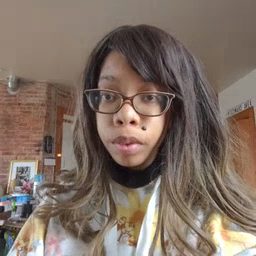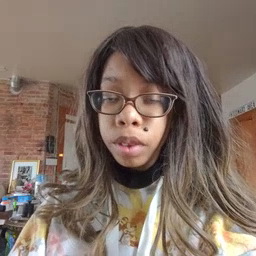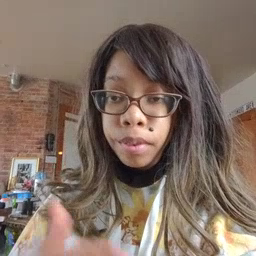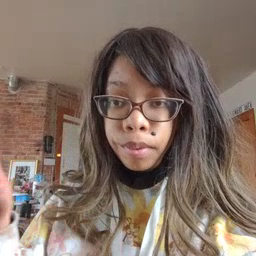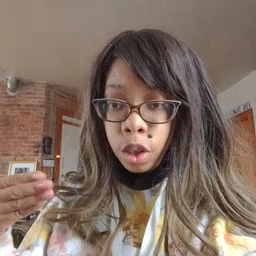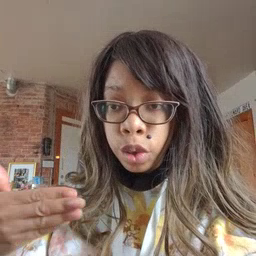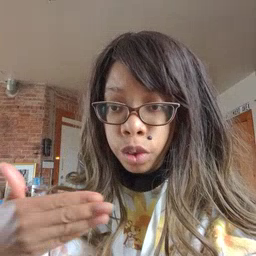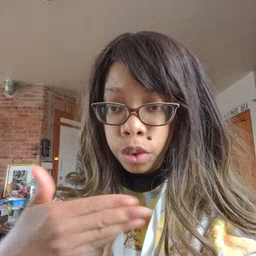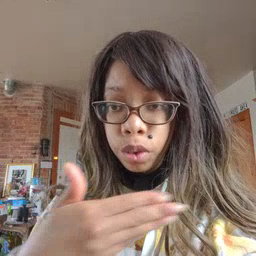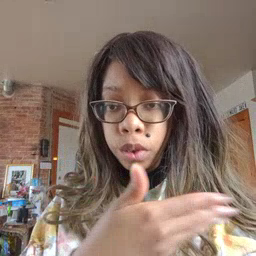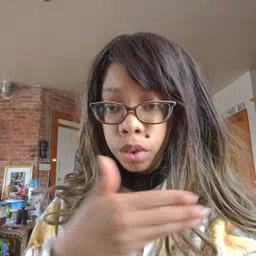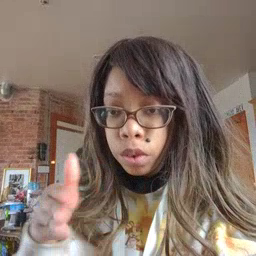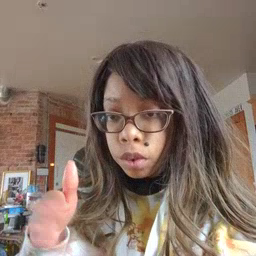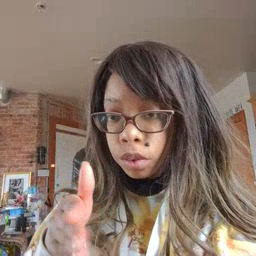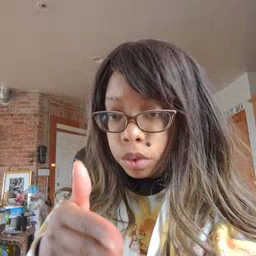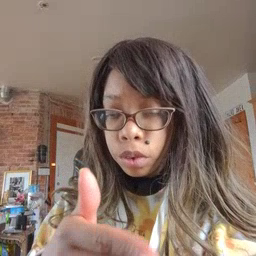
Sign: fish